Brain MRI, t2w sequence, axial 2D slice.
Patient: age 53, sex F, weight 90 kg, height 1.9 m
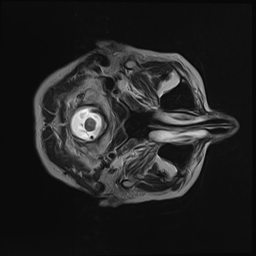